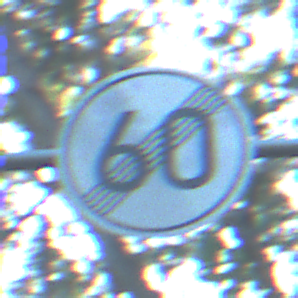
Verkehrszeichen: EndeGeschwindigkeit60
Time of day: MorningAfternoon
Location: Outdoor (Nature)
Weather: Clear
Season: NotSpecified
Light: Natural